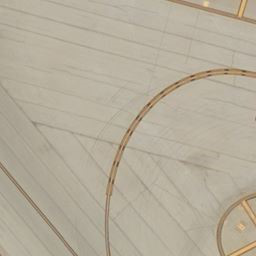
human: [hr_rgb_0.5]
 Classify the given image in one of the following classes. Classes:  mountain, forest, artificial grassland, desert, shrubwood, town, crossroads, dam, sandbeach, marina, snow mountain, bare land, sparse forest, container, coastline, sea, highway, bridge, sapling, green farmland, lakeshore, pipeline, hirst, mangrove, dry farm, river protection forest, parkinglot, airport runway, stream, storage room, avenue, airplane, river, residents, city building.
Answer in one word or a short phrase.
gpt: airport runway